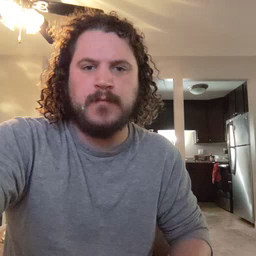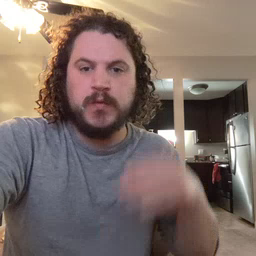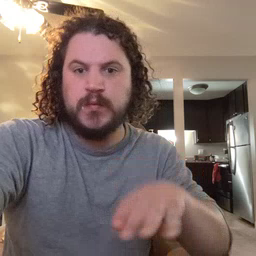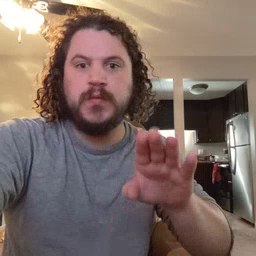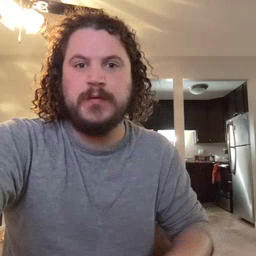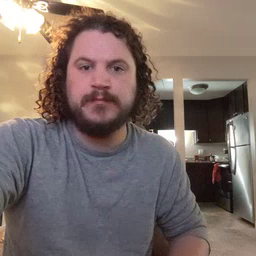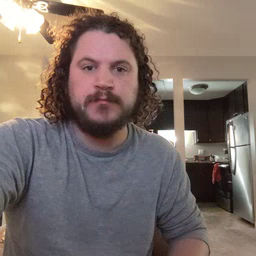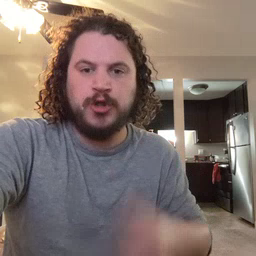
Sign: into